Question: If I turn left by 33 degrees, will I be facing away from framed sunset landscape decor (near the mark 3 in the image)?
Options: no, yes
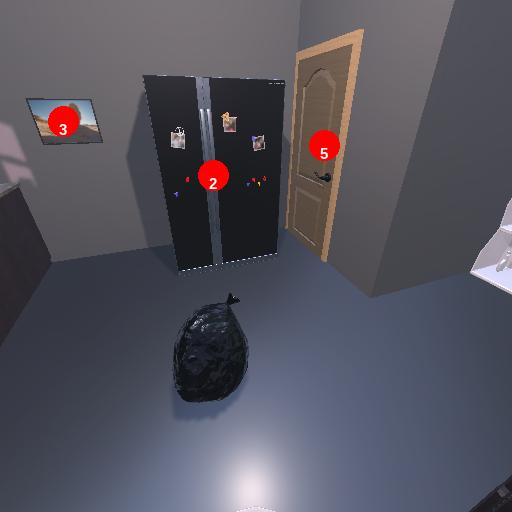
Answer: no